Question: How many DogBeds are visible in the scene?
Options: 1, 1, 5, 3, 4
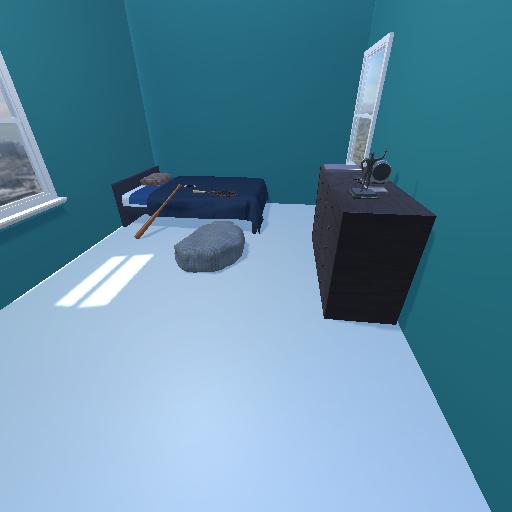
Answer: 1